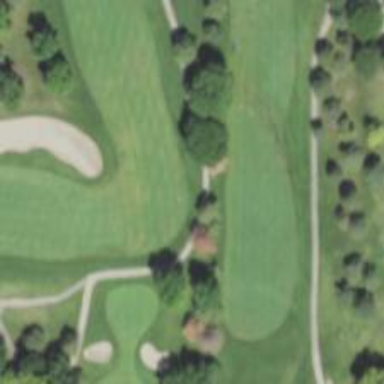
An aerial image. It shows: View of golf hole.